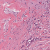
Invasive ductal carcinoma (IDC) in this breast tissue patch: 1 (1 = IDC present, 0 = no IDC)